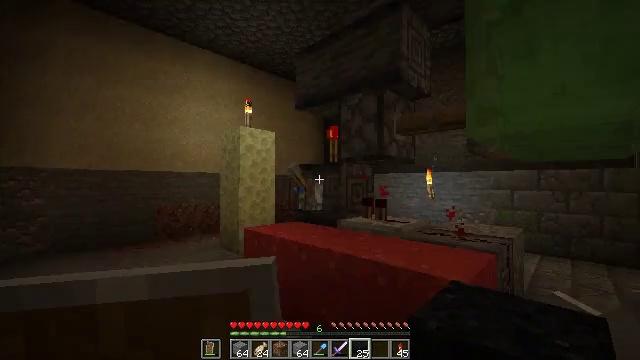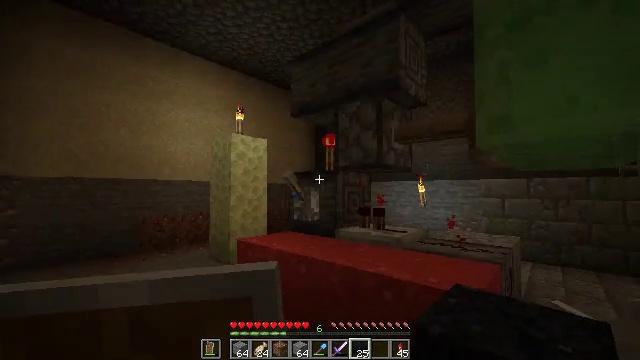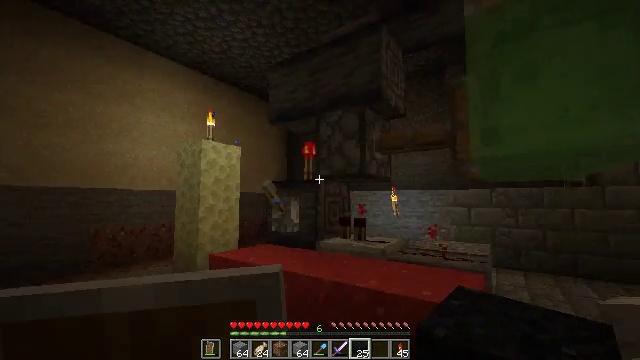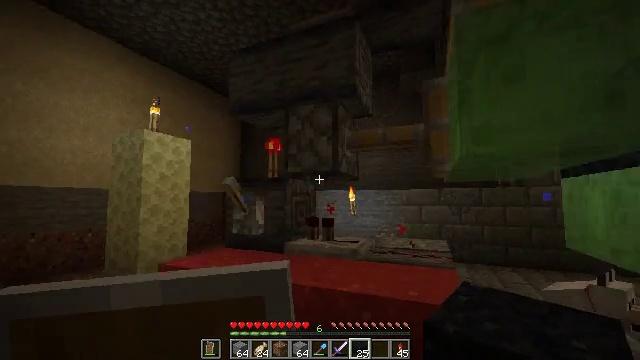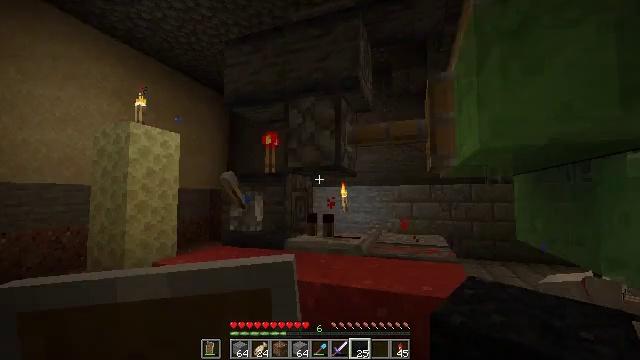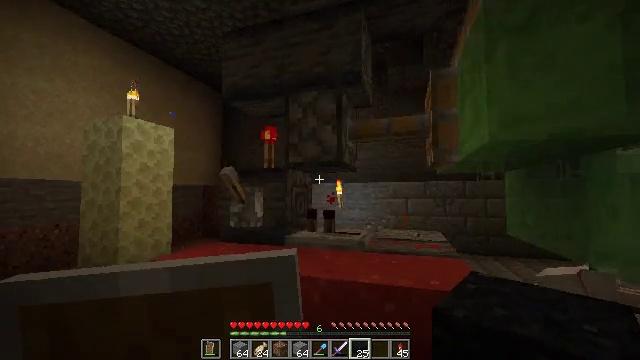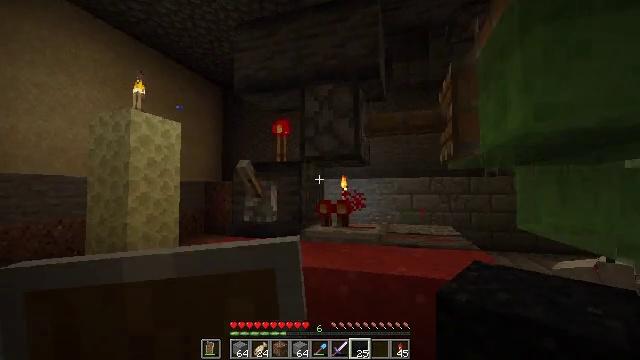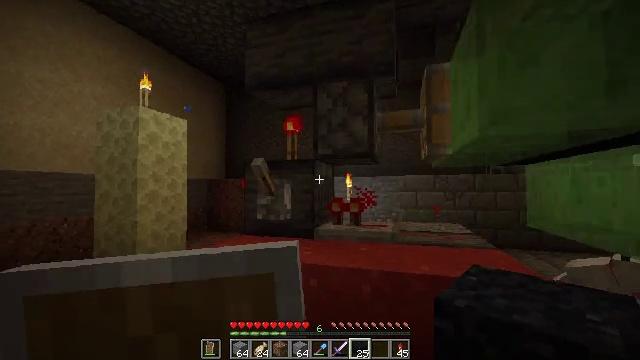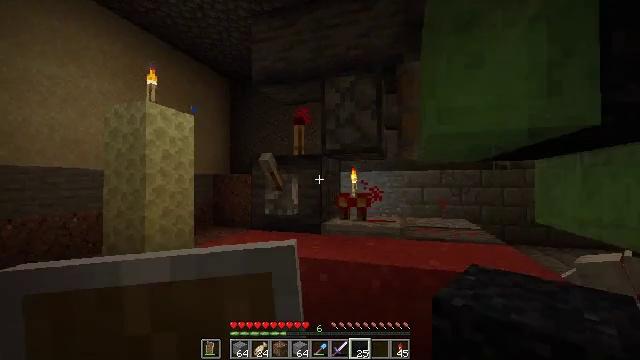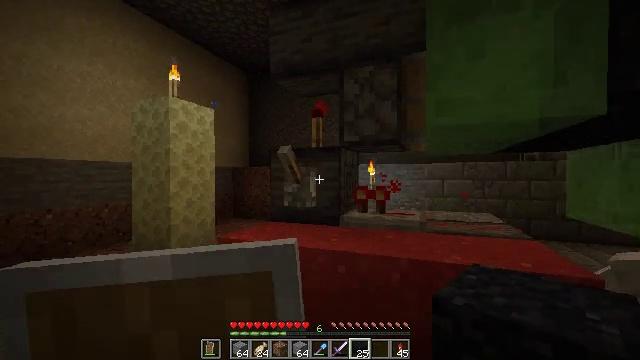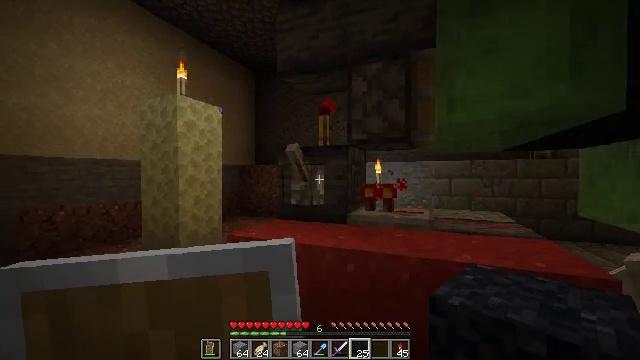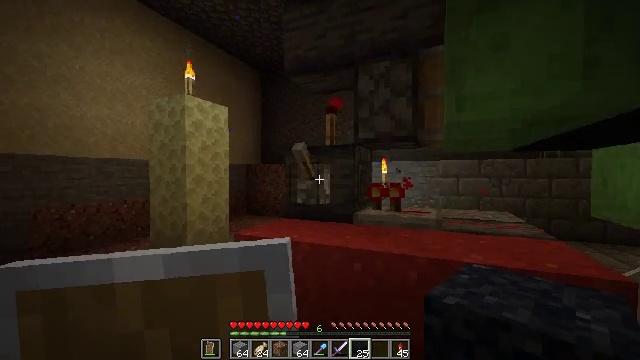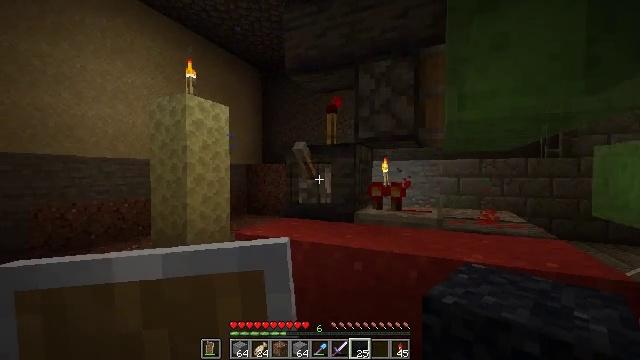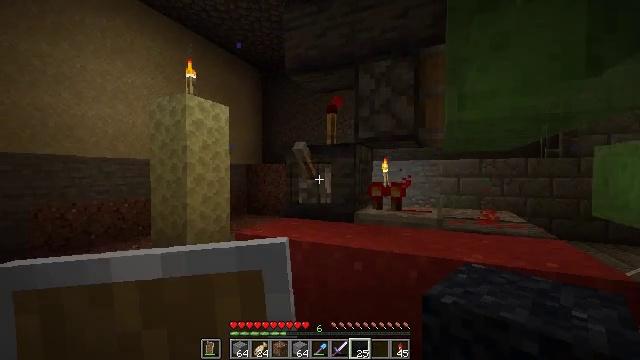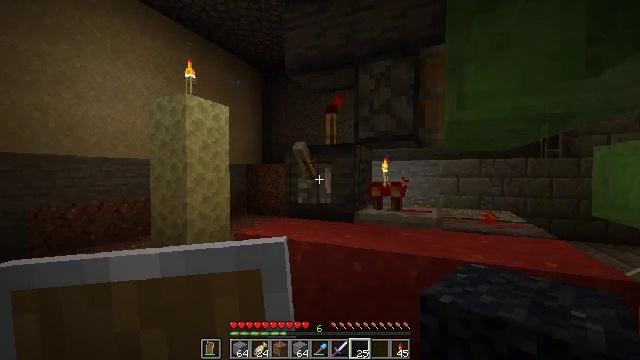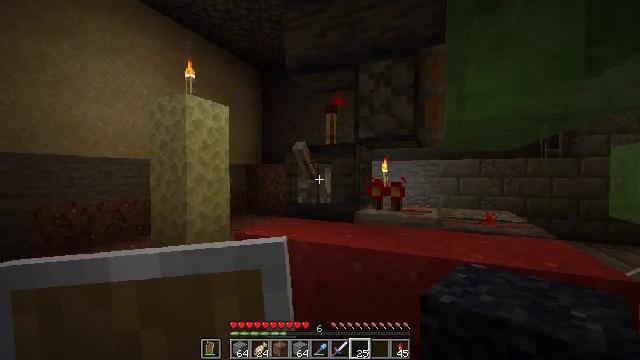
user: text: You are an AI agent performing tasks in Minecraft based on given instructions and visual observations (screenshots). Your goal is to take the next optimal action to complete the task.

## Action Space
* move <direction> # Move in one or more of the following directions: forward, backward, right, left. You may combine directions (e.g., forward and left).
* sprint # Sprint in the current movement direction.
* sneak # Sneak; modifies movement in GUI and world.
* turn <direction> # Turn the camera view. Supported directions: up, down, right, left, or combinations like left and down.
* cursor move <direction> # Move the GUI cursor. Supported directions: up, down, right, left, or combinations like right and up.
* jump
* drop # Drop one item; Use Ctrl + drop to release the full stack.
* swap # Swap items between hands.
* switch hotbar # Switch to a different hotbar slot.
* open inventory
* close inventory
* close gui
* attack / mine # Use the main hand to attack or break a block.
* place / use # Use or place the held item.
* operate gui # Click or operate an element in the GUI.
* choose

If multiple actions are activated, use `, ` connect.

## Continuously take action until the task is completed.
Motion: motion action
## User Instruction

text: Left click to mine black concrete powder.
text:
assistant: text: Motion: move forward and move left, turn right and up
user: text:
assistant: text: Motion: move forward and move left, turn right and up
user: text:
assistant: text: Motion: move forward and move left, turn right
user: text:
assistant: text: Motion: move left, turn right
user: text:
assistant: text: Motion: move left, turn right
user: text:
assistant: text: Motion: move left
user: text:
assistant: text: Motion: no_op
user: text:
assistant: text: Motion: turn down
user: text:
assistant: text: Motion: turn left and down
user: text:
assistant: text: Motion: turn left
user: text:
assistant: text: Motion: turn left
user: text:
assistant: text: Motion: no_op
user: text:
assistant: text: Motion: no_op
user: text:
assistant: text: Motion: no_op
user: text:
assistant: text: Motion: no_op
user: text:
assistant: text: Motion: no_op
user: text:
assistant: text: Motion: no_op
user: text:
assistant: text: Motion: no_op
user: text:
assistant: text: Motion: no_op
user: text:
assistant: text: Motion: no_op
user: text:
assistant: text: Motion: no_op
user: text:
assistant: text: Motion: no_op
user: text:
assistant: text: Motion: use / place
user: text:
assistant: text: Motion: use / place
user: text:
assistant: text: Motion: no_op
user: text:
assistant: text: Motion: no_op
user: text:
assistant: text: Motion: turn right and down
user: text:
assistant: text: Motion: turn right
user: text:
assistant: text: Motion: turn right
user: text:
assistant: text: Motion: turn right